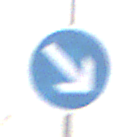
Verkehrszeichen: VorgeschriebeneVorbeifahrtRechts
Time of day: MorningAfternoon
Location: Outdoor (Suburban)
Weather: Overcast
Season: NotSpecified
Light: Natural